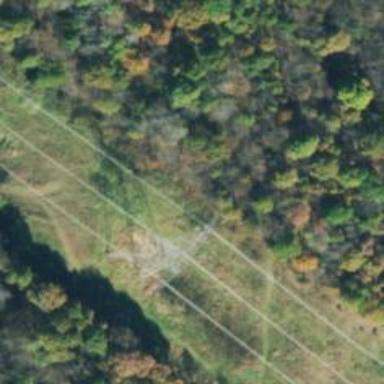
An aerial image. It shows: Lattice structure tower.